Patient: sex M, age 65
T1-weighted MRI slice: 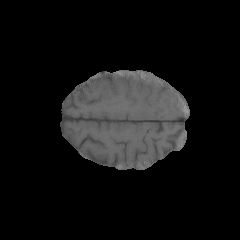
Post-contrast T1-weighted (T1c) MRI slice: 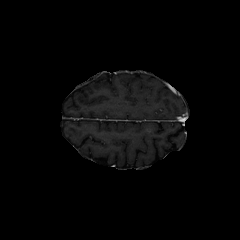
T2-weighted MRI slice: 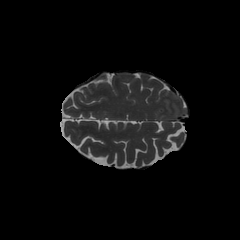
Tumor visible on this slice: no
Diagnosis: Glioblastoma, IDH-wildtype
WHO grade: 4